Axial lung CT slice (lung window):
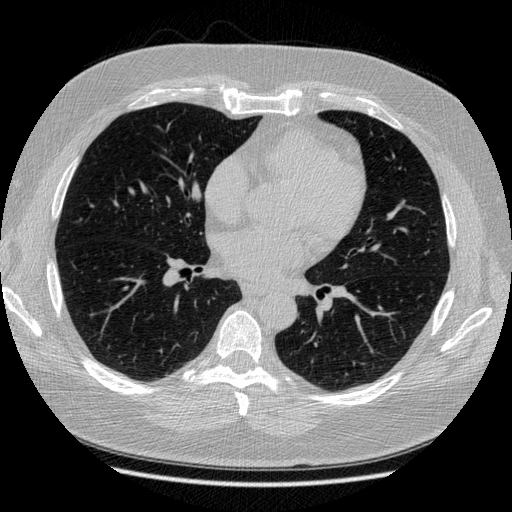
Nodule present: no